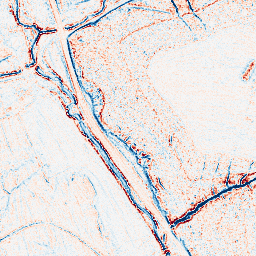
Category: edge_preserving
Decomposition family: anisotropic_diffusion
Decomposition parameters: iterations: 10
kappa: 100
gamma: 0.05
Upsampling method: cubic_mitchell
Upsampling parameters: scale: 4
Upsampling scale: 4